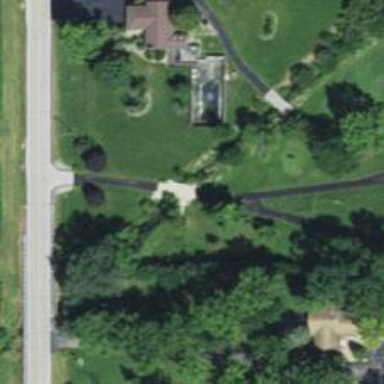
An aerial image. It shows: Driveway bridge connecting two areas.